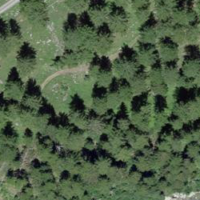
EUNIS habitat code: 44
Species observed at this site:
Melitaea diamina
Campanula barbata
Aporia crataegi
Boloria titania
Pyrrhula pyrrhula
Euphorbia cyparissias
Brenthis ino
Dactylorhiza sambucina